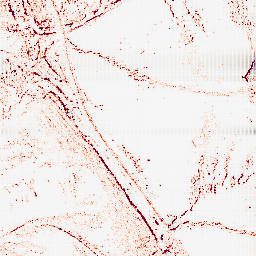
Category: morphological
Decomposition family: morphological_square
Decomposition parameters: operation: opening
size: 3
Upsampling method: fft_zeropad
Upsampling parameters: scale: 4
Upsampling scale: 4